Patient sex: F
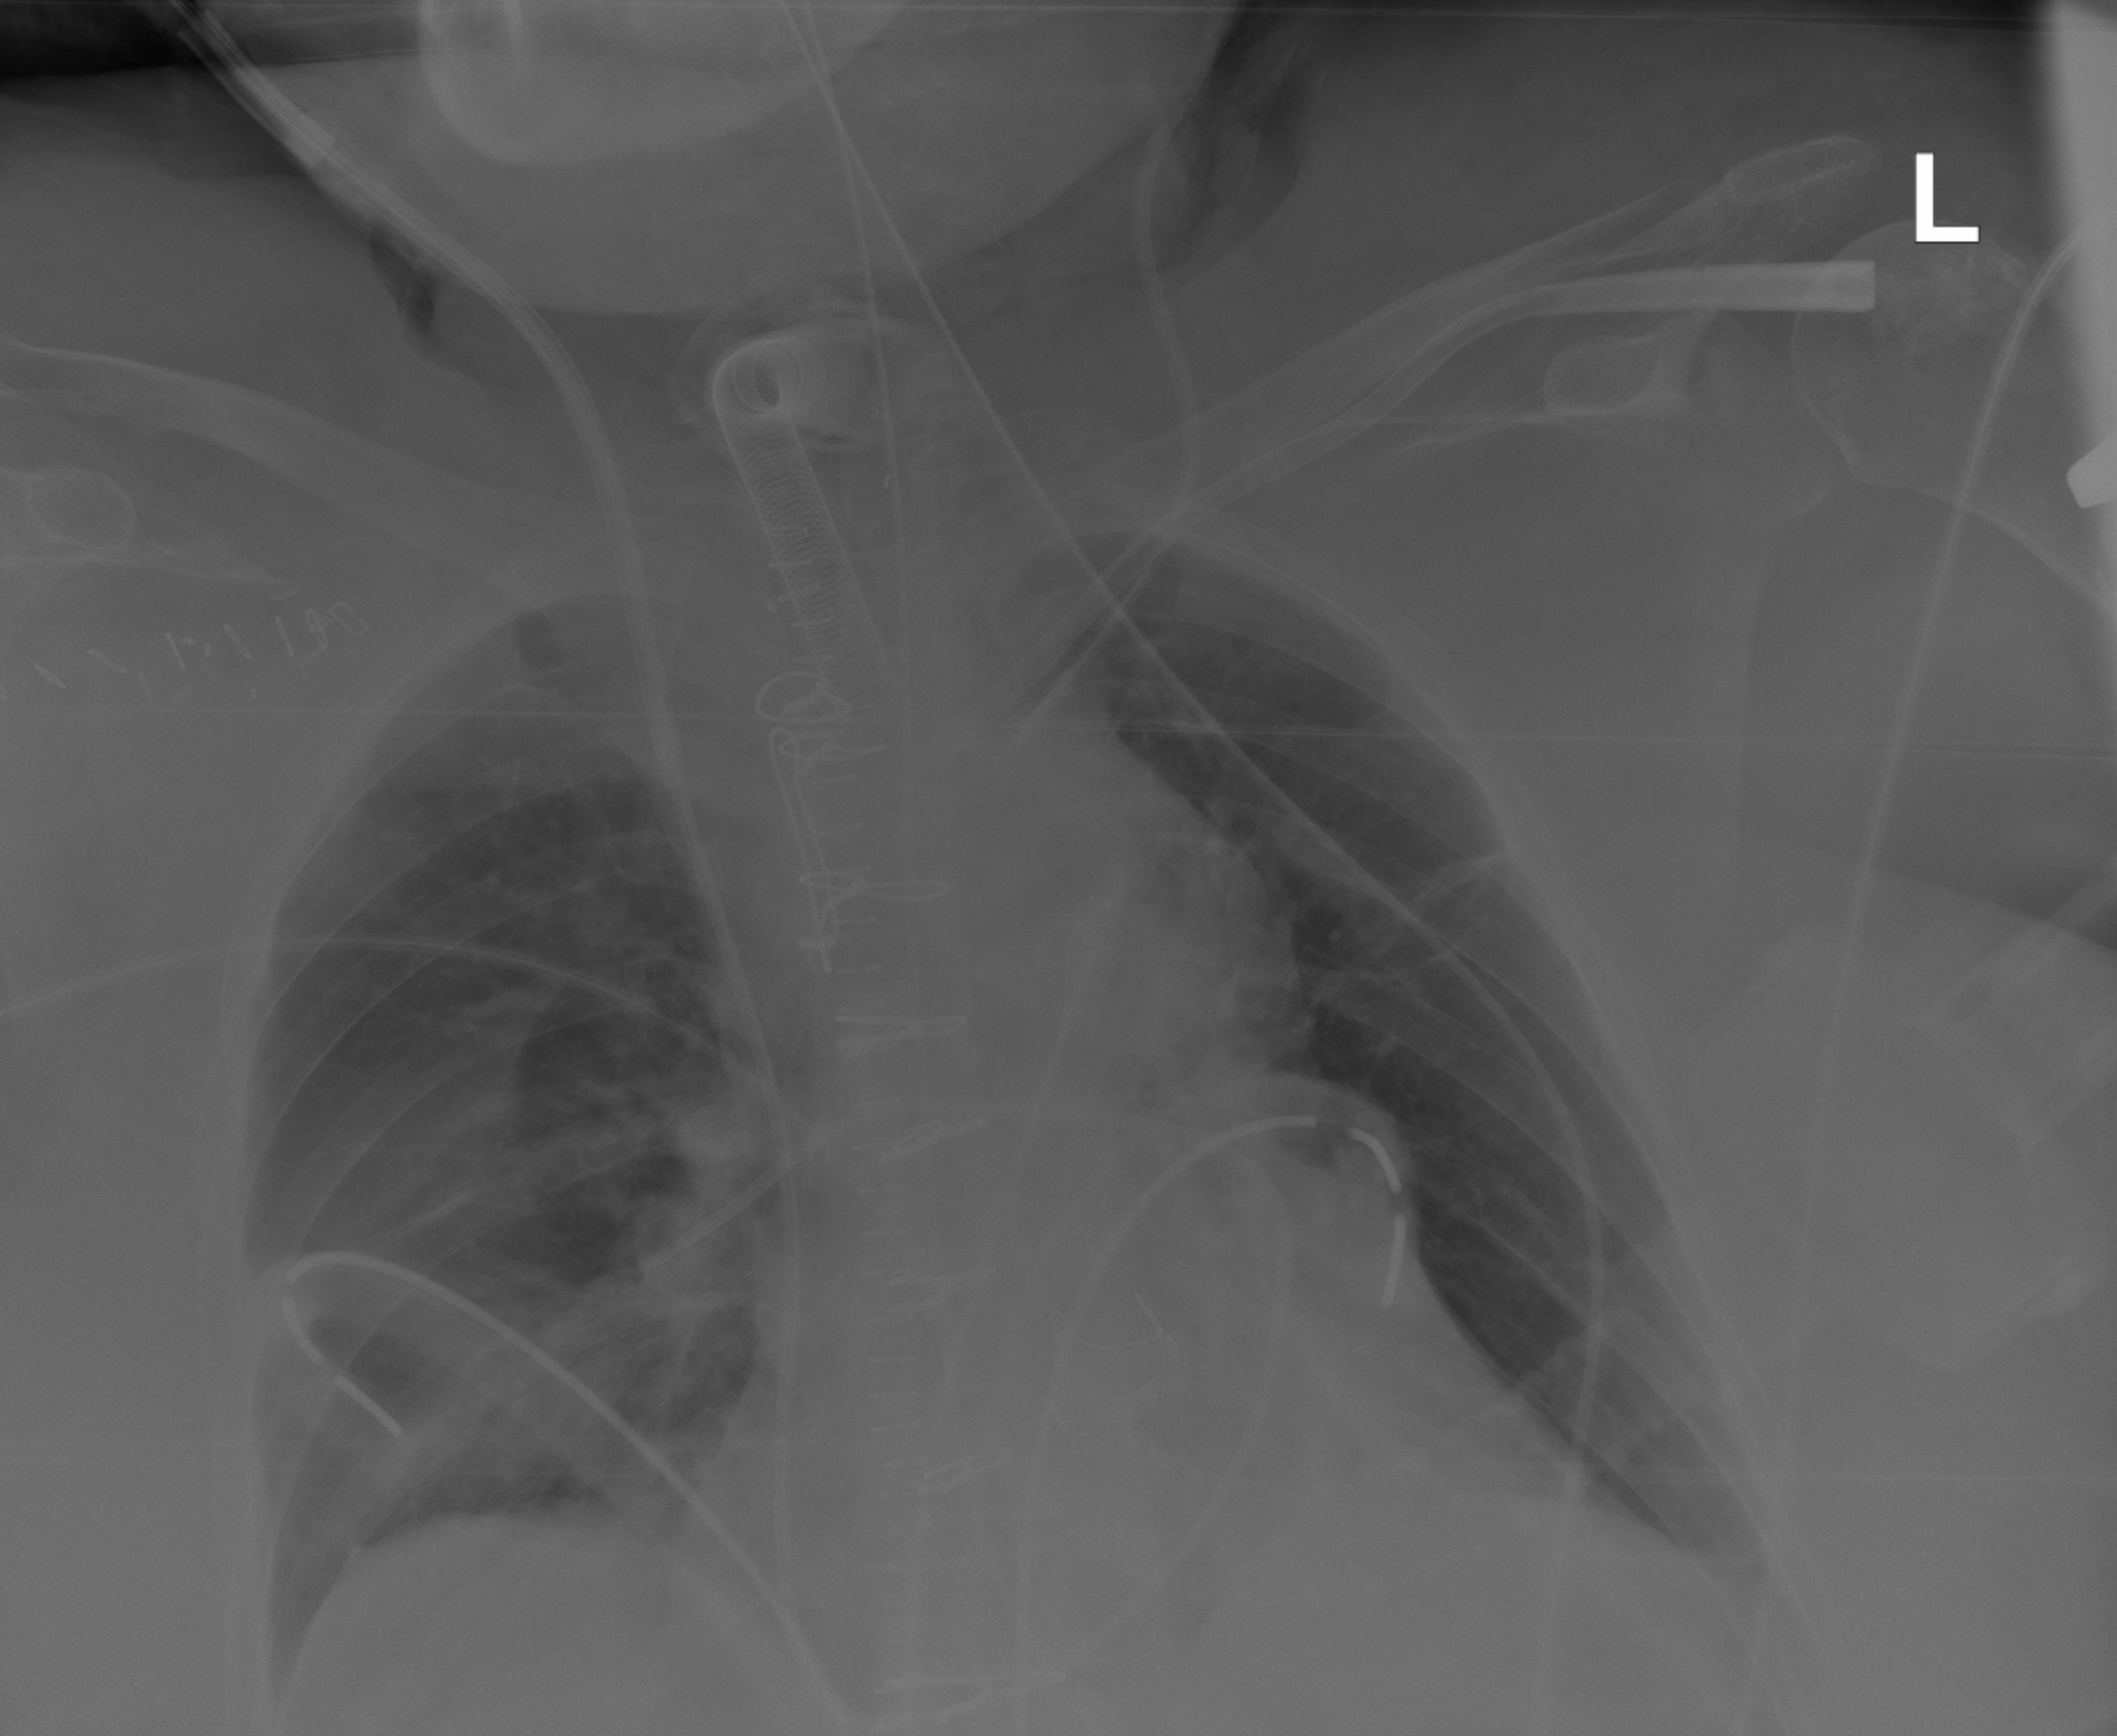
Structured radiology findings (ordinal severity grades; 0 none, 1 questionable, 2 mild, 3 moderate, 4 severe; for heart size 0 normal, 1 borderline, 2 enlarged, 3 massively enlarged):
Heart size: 2
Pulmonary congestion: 0
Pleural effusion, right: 0
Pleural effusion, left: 2
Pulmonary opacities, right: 2
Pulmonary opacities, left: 0
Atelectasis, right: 2
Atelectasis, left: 0